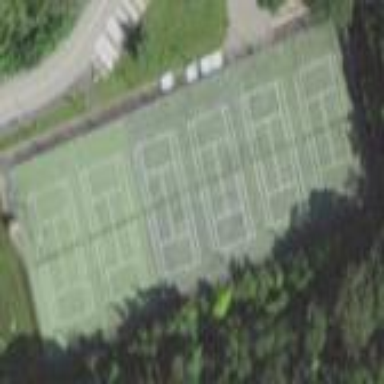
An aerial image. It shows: Tennis court on the leisure land pitch.